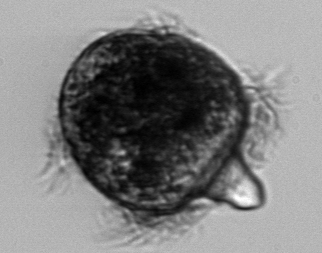
Label: Didinium